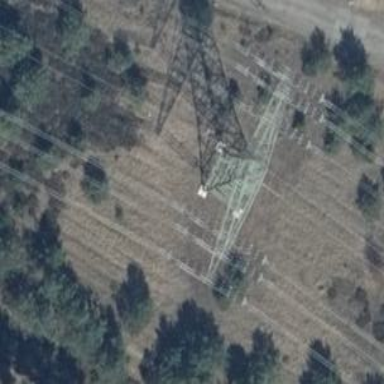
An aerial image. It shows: Towering power structure.